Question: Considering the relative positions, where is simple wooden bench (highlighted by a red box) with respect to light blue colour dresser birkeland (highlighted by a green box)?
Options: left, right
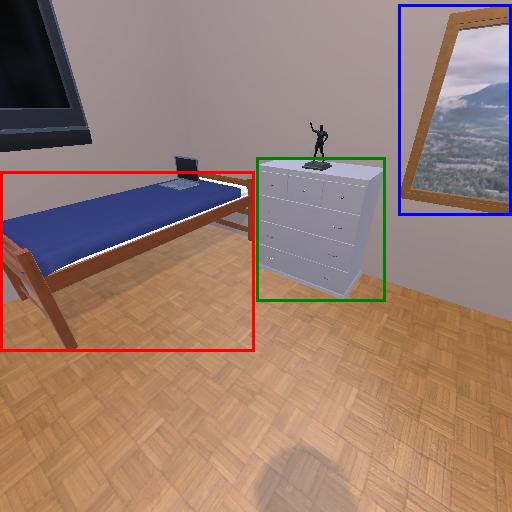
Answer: left